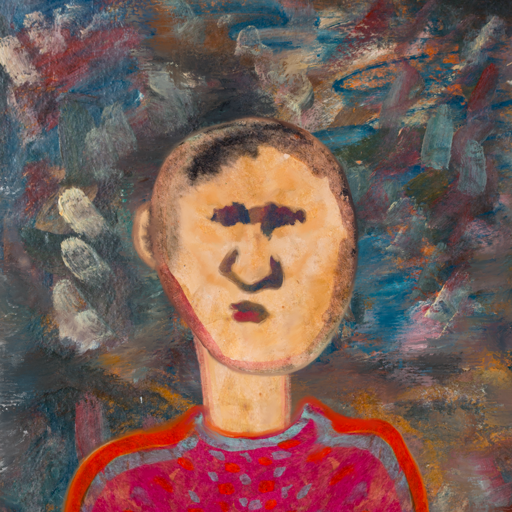
Background: Boggyland, Head And Neck Front: Childish, Face Front: In_The_Sun, Bust: Sisters, Hair Front: Blank, Head Accessory: Blank, Second Necklace: Blank, Necklace: Blank, Baby: Blank